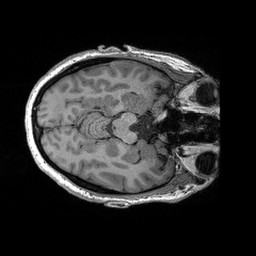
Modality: T1w
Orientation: axial
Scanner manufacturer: siemens
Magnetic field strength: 3 T
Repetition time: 2.3 s
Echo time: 0.00298 s